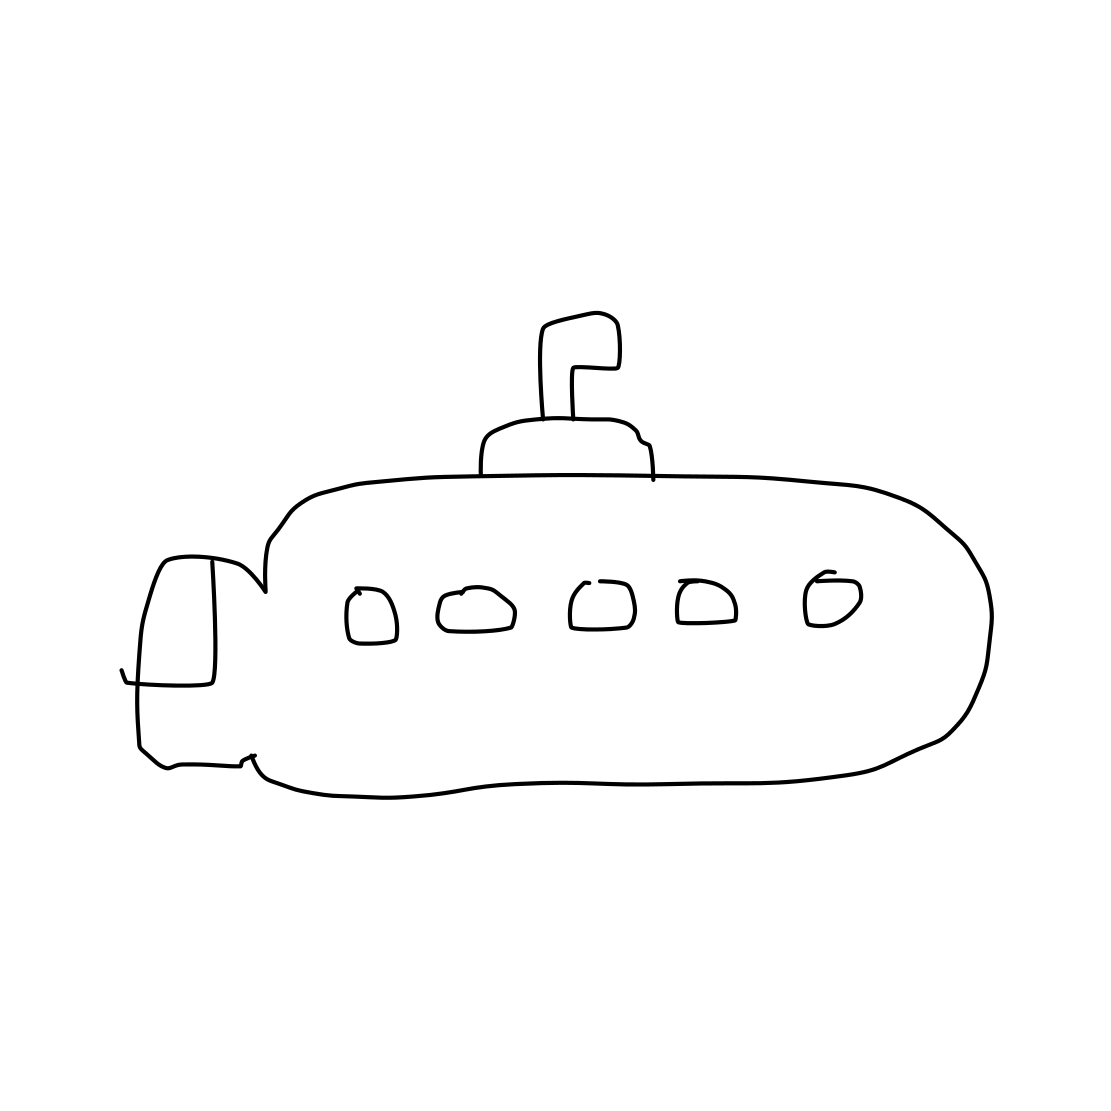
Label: submarine